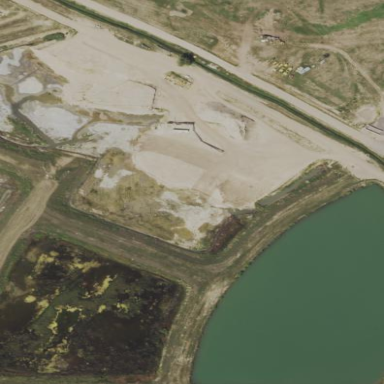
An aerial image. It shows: Quarry area where gravel is extracted.